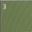
Piece: xx